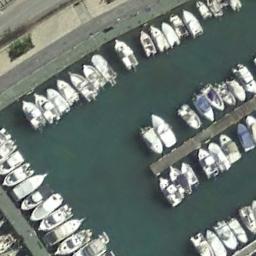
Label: harbor